Field crop: maize
Growth stage: 2
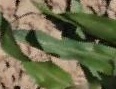
Species: maize